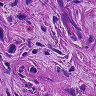
Metastatic tissue present: yes